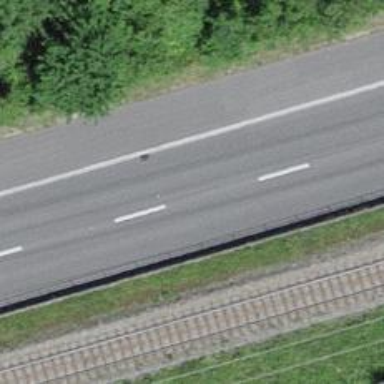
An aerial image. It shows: Guard rail as barrier.